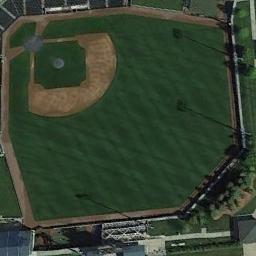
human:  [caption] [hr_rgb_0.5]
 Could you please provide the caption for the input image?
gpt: A baseball diamond is in the middle of grass .

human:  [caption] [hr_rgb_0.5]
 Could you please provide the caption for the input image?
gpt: There is a baseball diamond in the grass surrounded by the houses and roads .

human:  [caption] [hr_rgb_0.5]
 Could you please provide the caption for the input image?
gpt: In the picture there is a baseball field and a parking lot .

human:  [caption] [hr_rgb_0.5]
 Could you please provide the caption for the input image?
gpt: A baseball diamond on the lawn with some trees .

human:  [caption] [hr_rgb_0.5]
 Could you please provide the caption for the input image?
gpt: Many trees are beside the  baseball diamond .